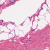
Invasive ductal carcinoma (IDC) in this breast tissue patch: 0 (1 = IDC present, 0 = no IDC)